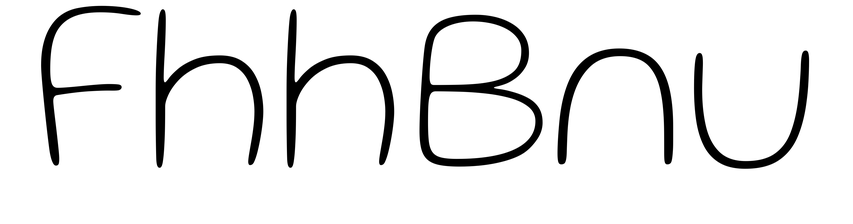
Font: Gluten_Thin